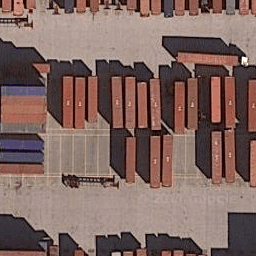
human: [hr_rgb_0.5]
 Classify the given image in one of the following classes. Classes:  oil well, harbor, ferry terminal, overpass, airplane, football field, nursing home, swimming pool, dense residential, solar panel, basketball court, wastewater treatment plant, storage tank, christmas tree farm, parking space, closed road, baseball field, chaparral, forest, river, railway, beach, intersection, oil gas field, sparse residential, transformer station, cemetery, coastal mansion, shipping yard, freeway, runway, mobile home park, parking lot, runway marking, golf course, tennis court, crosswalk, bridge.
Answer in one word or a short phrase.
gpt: shipping yard